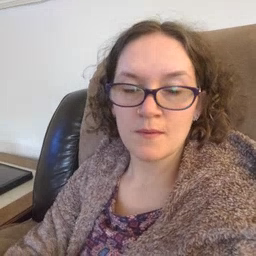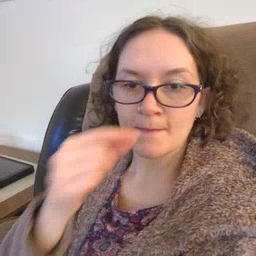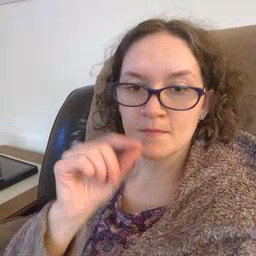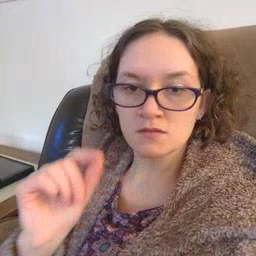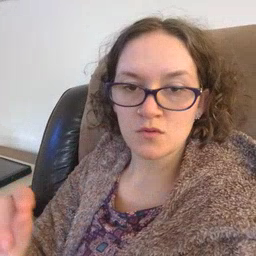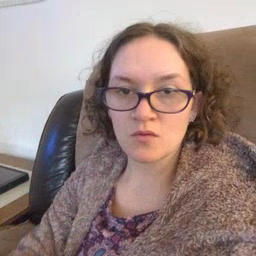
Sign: pencil